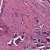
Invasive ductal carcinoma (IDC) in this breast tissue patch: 1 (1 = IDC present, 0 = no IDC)